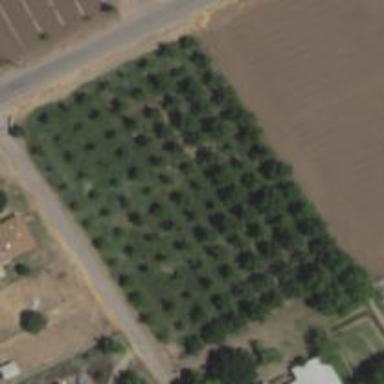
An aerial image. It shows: Orchard.